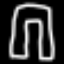
Label: pants